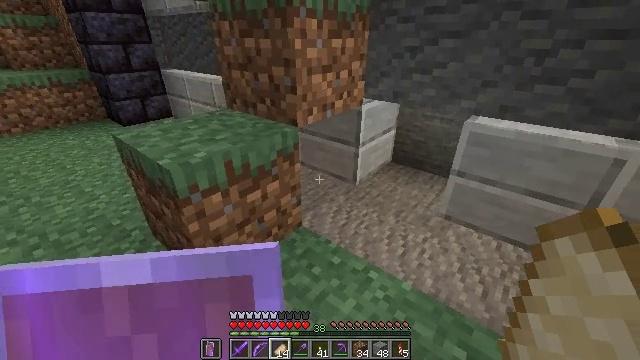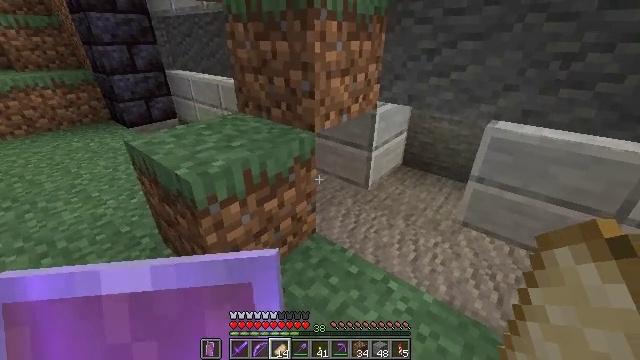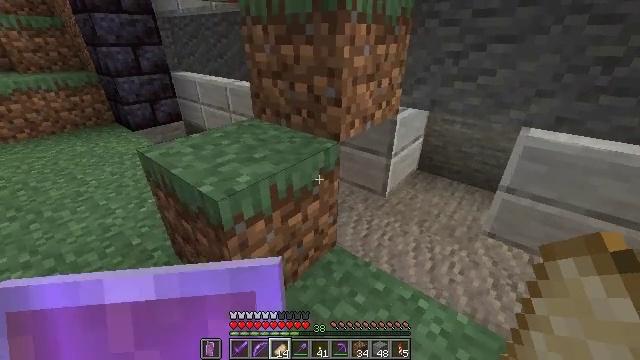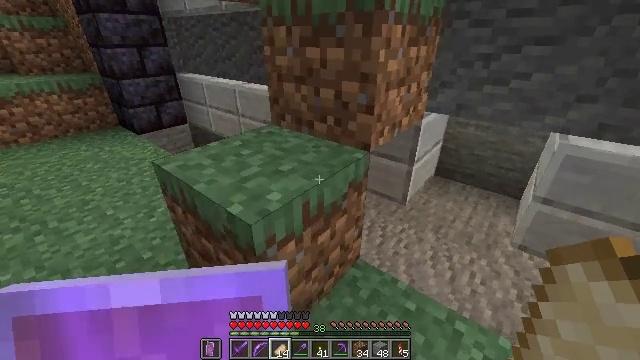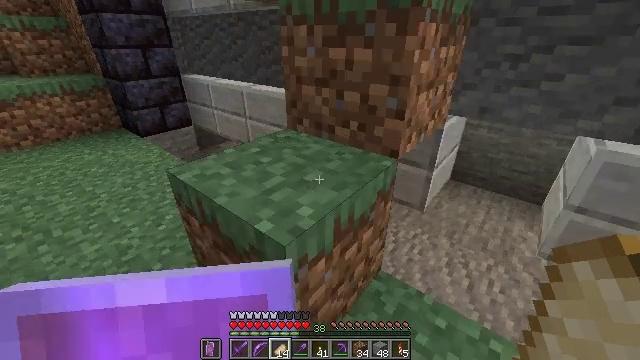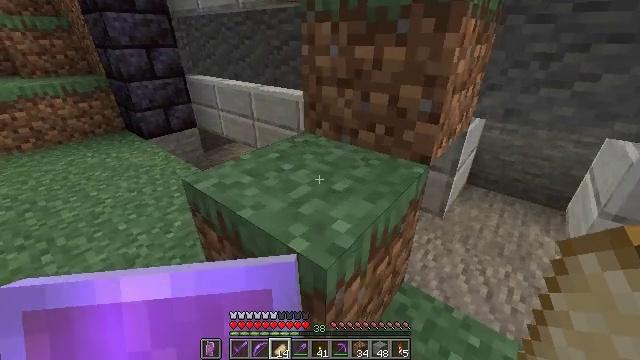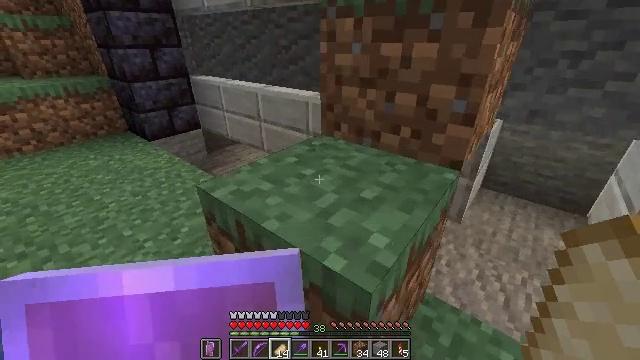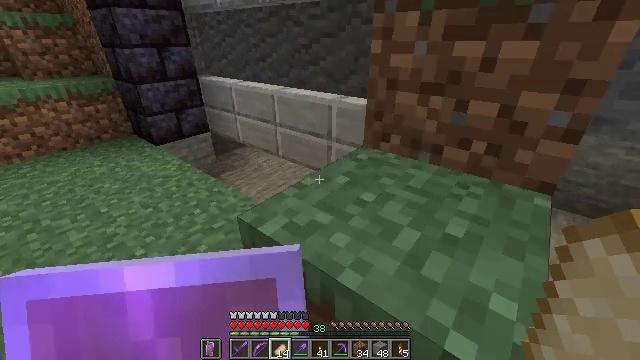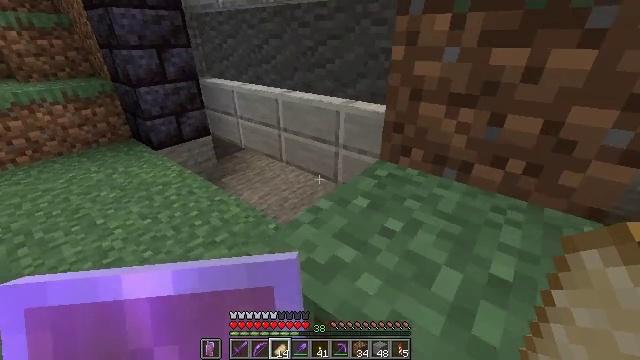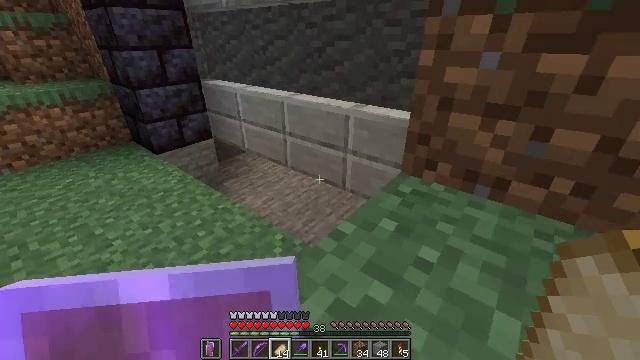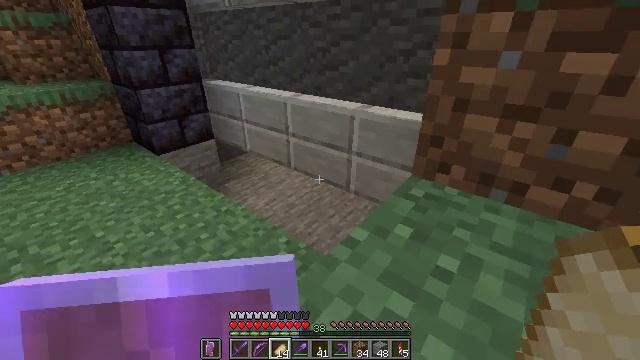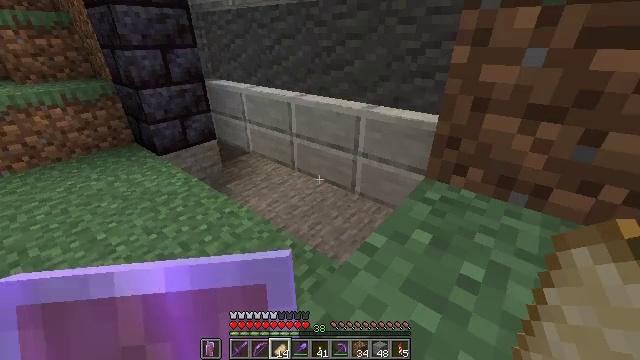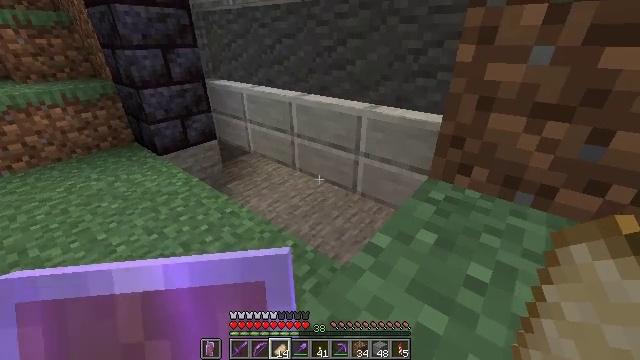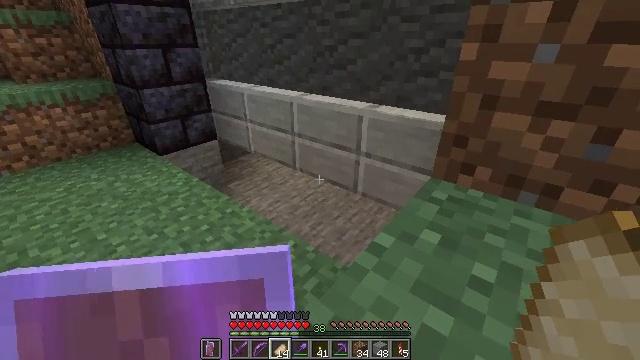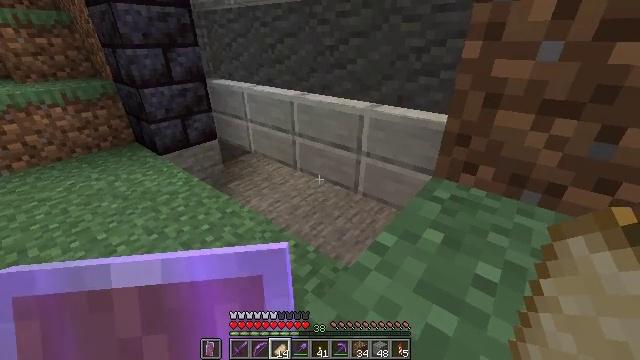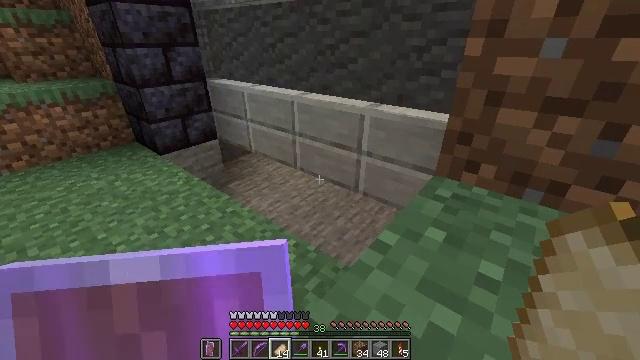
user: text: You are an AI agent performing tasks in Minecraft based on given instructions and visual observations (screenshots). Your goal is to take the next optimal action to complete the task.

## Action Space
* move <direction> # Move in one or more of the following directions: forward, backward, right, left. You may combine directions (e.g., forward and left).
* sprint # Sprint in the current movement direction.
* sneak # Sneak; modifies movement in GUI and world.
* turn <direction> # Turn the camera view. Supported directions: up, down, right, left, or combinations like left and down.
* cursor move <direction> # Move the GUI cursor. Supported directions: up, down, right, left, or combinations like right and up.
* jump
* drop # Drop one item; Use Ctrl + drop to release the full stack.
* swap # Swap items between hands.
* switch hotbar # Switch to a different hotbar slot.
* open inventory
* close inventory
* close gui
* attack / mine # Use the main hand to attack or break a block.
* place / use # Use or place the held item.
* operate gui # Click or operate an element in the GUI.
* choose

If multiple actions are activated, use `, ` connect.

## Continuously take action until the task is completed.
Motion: motion action
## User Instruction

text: Gather the wall torch from the wall.
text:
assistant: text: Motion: move forward and move left
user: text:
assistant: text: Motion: move forward and move left
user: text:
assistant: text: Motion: move forward and move left
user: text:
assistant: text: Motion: move forward and move left
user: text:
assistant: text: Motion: move forward and move left
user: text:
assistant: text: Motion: move forward and move left
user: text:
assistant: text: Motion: move forward and move left
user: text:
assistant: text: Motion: move forward
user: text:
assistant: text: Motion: move forward
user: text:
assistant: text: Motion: no_op
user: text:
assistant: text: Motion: no_op
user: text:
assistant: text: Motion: no_op
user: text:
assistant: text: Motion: no_op
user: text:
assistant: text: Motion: no_op
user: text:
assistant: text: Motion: no_op
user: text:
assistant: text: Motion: no_op
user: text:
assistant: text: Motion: no_op
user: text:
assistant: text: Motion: no_op
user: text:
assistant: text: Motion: no_op
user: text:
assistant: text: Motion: no_op
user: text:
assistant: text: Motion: no_op
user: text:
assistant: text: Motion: no_op
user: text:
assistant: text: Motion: no_op
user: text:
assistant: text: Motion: no_op
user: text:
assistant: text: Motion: no_op
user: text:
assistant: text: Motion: no_op
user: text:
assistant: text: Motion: no_op
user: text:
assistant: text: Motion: no_op
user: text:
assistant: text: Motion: no_op
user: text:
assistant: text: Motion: no_op